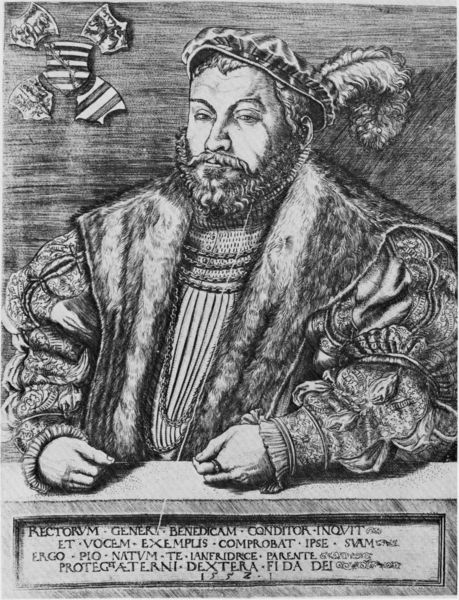
Titel: Bildnis von Johann Friedrich dem Mittleren, Herzog von Sachsen
Künstler: Peter Gottlandt
Institution: (Seriendruck)
Schlagwörter: feder, hand, kopf, mann, weiß, ausschnitt, finger, grau, holz, hut, mund, nase, ohr, schwarz, stirn, tisch, zeichnung, blick, bart, kappe, mütze, augen, bärtig, falten, gesicht, kragen, pelz, vollbart, ärmel, bildnis, herr, hände, portrait, porträt, brüstung, mantel, reich, kaufmann, augenbrauen, brustbild, locken, renaissance, federhut, fell, holzschnitt, schrift, wangen, kette, grafik, graphik, gicht, könig, dick, inschrift, homme, gestreift, streifen, ring, fett, unterschrift, ringe, druck, schwarz-weiß, schraffur, radierung, stich, kupfer, text, ketten, herrscher, pracht, fürst, buchseite, fries, wappen, schwarz weis, barett, pelzkragen, herrschaftlich, portät, mittelalter, wams, adliger, gelehrter, karl, heilig, kupferstich, gravure, ersnt, roi, latein, lateinisch, schirft, heinrich, sachsen, plume, feist, schaube, hutfeder, benedikt, fel, der große, straußenfeder, 1552, armoiries, thomme, barbre, languette, ressort, 1450, nassse, blason, fellweste, parure, henri, commanditaire, henri viii, henry